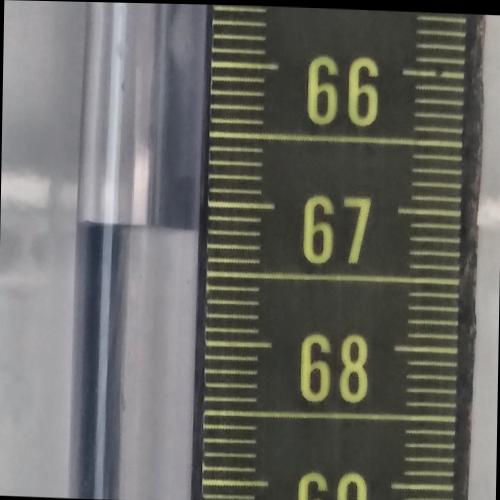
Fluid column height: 67.2 cm